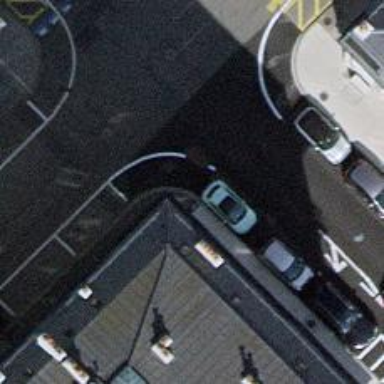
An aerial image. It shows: Kerb serving as barrier.